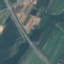
Label: Highway